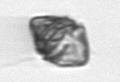
Label: Kryptoperidinium_triquetrum